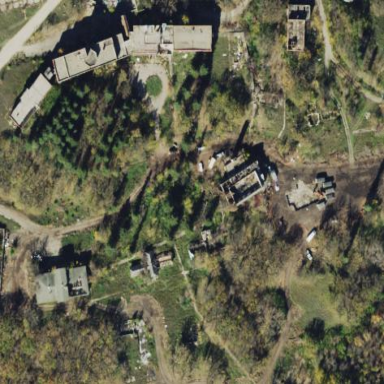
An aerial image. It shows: Historic hospital ruins.